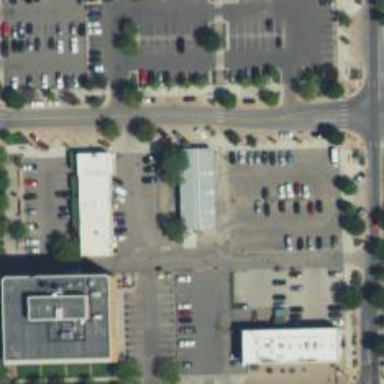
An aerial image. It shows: Parking space is available.